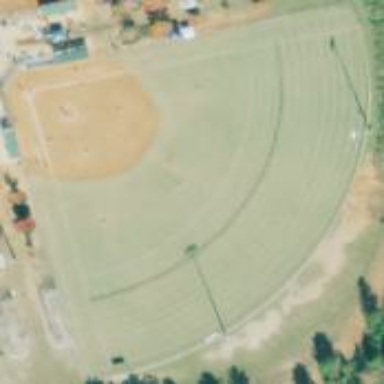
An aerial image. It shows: Baseball pitch for leisure land.